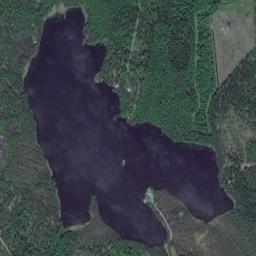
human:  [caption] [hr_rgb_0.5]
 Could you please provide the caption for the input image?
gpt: The lake in the picture is surrounded by green fields .

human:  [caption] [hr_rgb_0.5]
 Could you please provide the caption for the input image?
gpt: Many trees are around the lake .

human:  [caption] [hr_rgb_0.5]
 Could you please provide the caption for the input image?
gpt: There is an irregular blue lake on the ground with green vegetation .

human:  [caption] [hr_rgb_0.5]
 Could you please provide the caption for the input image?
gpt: The lake lies in the dense forest and the water is dark blue .

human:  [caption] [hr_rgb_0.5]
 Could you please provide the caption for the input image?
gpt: There are green forests around the lake .